Question: So I'm trying to make a POST request using the jquery '$.ajax'. My problem is the data being sent is JSON. So i'm not sure exactly how to send it. I am using fiddler to record the HTTP request and this is what I got. '{"code":200,"user":"34522","questions":[{"35":"139"},{"55":"215"},{"28":"110"},{"88":"349"},{"127":"500"},{"148":"578"},{"125":"492"},{"218":"859"},{"258":"1019"},{"219":"862"}],"time":60}'. Under the webform of fiddler there is nothing there.

Here is the code I came up with and the response back is 'Object {code: 500, error: "Invalid request"}'
'''
var request = $.ajax({
url: "http://website/api/post/",
type: "POST",
data: {
code : 200,
user : 34522,
questions : '[{"35":"139"},{"55":"215"},{"28":"110"},{"88":"349"},{"127":"500"},{"148":"578"},{"125":"492"},{"218":"859"},{"258":"1019"},{"219":"862"}]',
time : 60
},
dataType: "json"
});
request.done(function( msg ) {
console.log(msg);
});
request.fail(function( jqXHR, textStatus ) {
console.log( "Request failed: " + textStatus );
});
'''
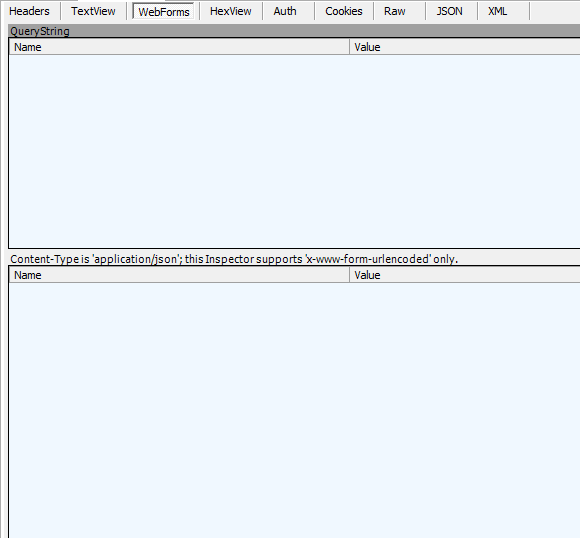
Answer: Try using JSON.stringify on your post data like this:
'''
var request = $.ajax({
url: "http://website/api/post/",
type: "POST",
data: JSON.stringify({
code : 200,
user : 34522,
questions : [{"35":"139"},{"55":"215"},{"28":"110"},{"88":"349"},{"127":"500"},{"148":"578"},{"125":"492"},{"218":"859"},{"258":"1019"},{"219":"862"}],
time : 60
}),
dataType: "json"
});
'''
'JSON.stringify' will convert the current javascript object into a JSON string for posting. Also note removing the apostrophes from around the questions array.